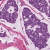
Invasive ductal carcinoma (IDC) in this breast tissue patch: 1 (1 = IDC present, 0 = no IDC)